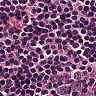
Metastatic tissue present: no